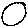
Label: circle